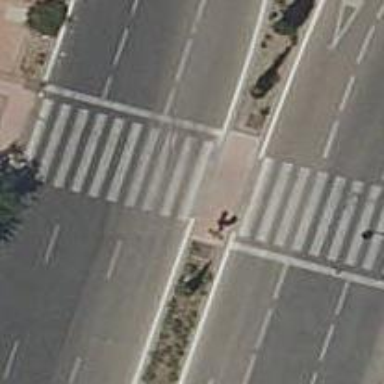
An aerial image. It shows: Footway crossing equipped with traffic signals and central island.